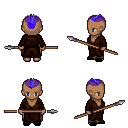
a pixel art fantasy rpg character, female body template, human, dark skin, brown robe, robe skirt, blue short mohawk hairstyle, black slippers, spear, four views (front, back, left, right), 2x2 character sprite sheet, small pixel art, hard edges, no anti-aliasing